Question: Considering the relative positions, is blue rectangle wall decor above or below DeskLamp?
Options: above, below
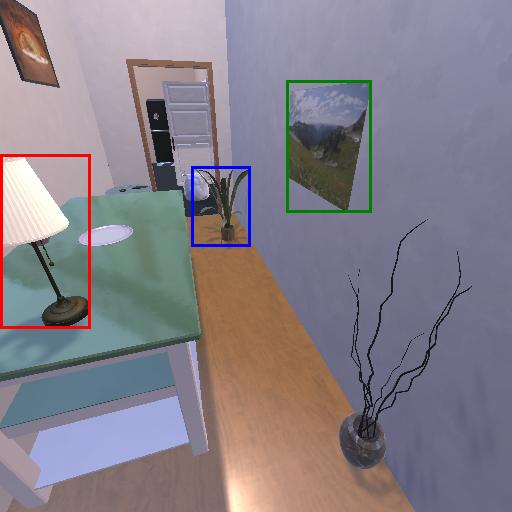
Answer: above